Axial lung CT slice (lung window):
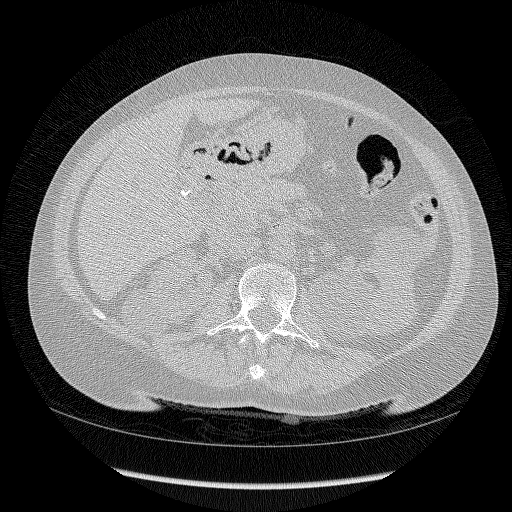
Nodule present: no